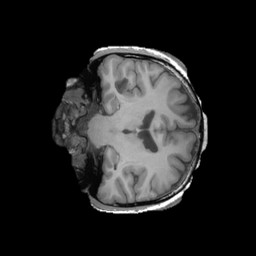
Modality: T1w
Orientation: coronal
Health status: ill
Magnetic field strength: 3 T